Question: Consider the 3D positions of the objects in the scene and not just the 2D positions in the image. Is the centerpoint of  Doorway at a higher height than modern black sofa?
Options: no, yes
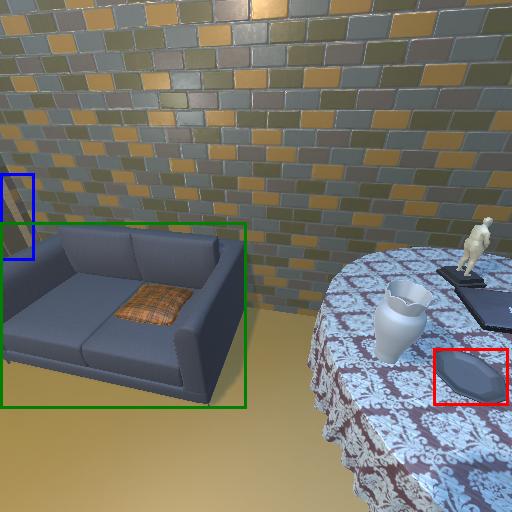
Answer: no